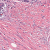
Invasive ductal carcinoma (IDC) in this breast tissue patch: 0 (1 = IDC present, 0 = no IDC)